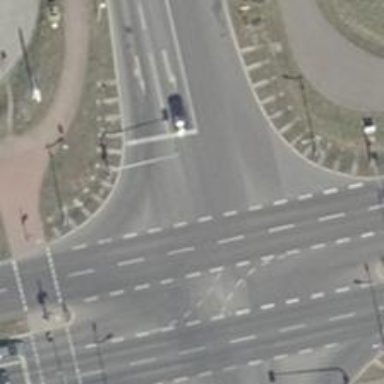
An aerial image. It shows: Road with "give way" sign.